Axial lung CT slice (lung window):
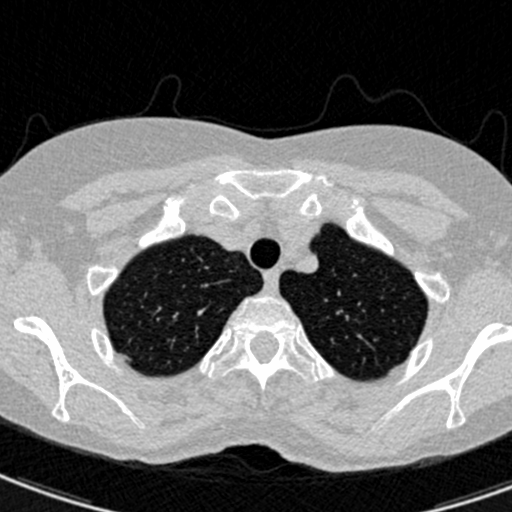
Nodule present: no